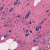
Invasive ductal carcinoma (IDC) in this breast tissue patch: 0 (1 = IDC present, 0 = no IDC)